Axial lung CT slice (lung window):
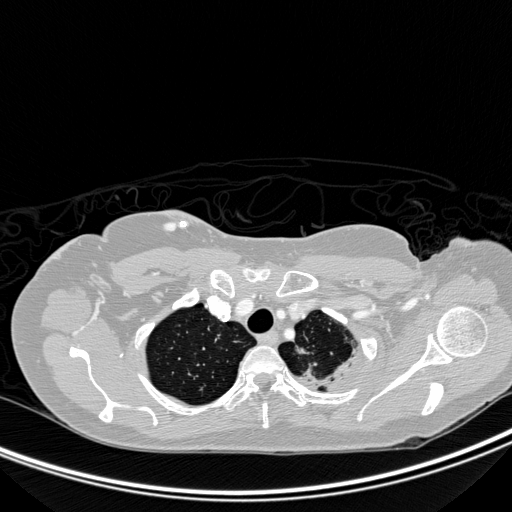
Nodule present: no